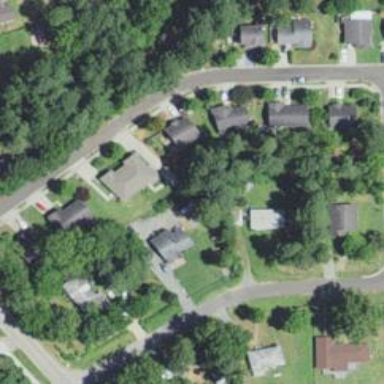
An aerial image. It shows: Residential neighbourhood.